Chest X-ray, AP view. Patient: 76 years old, sex M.
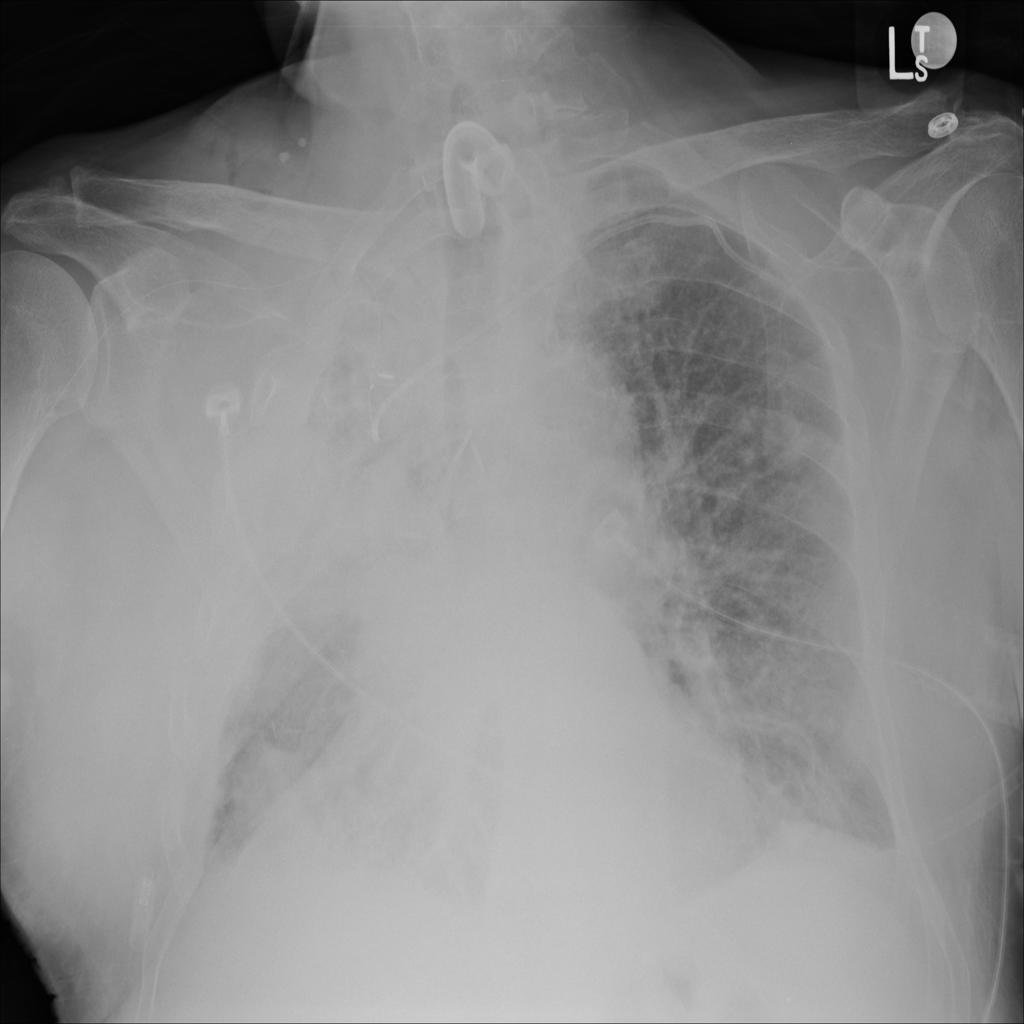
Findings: Pleural_Thickening